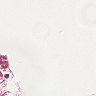
Metastatic tissue present: no